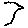
Label: bird